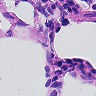
Metastatic tissue present: no